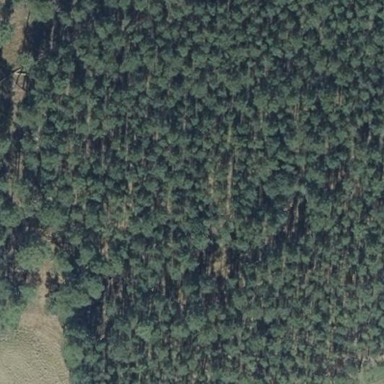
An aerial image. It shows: Evergreen needle-leaved forest.